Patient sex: M
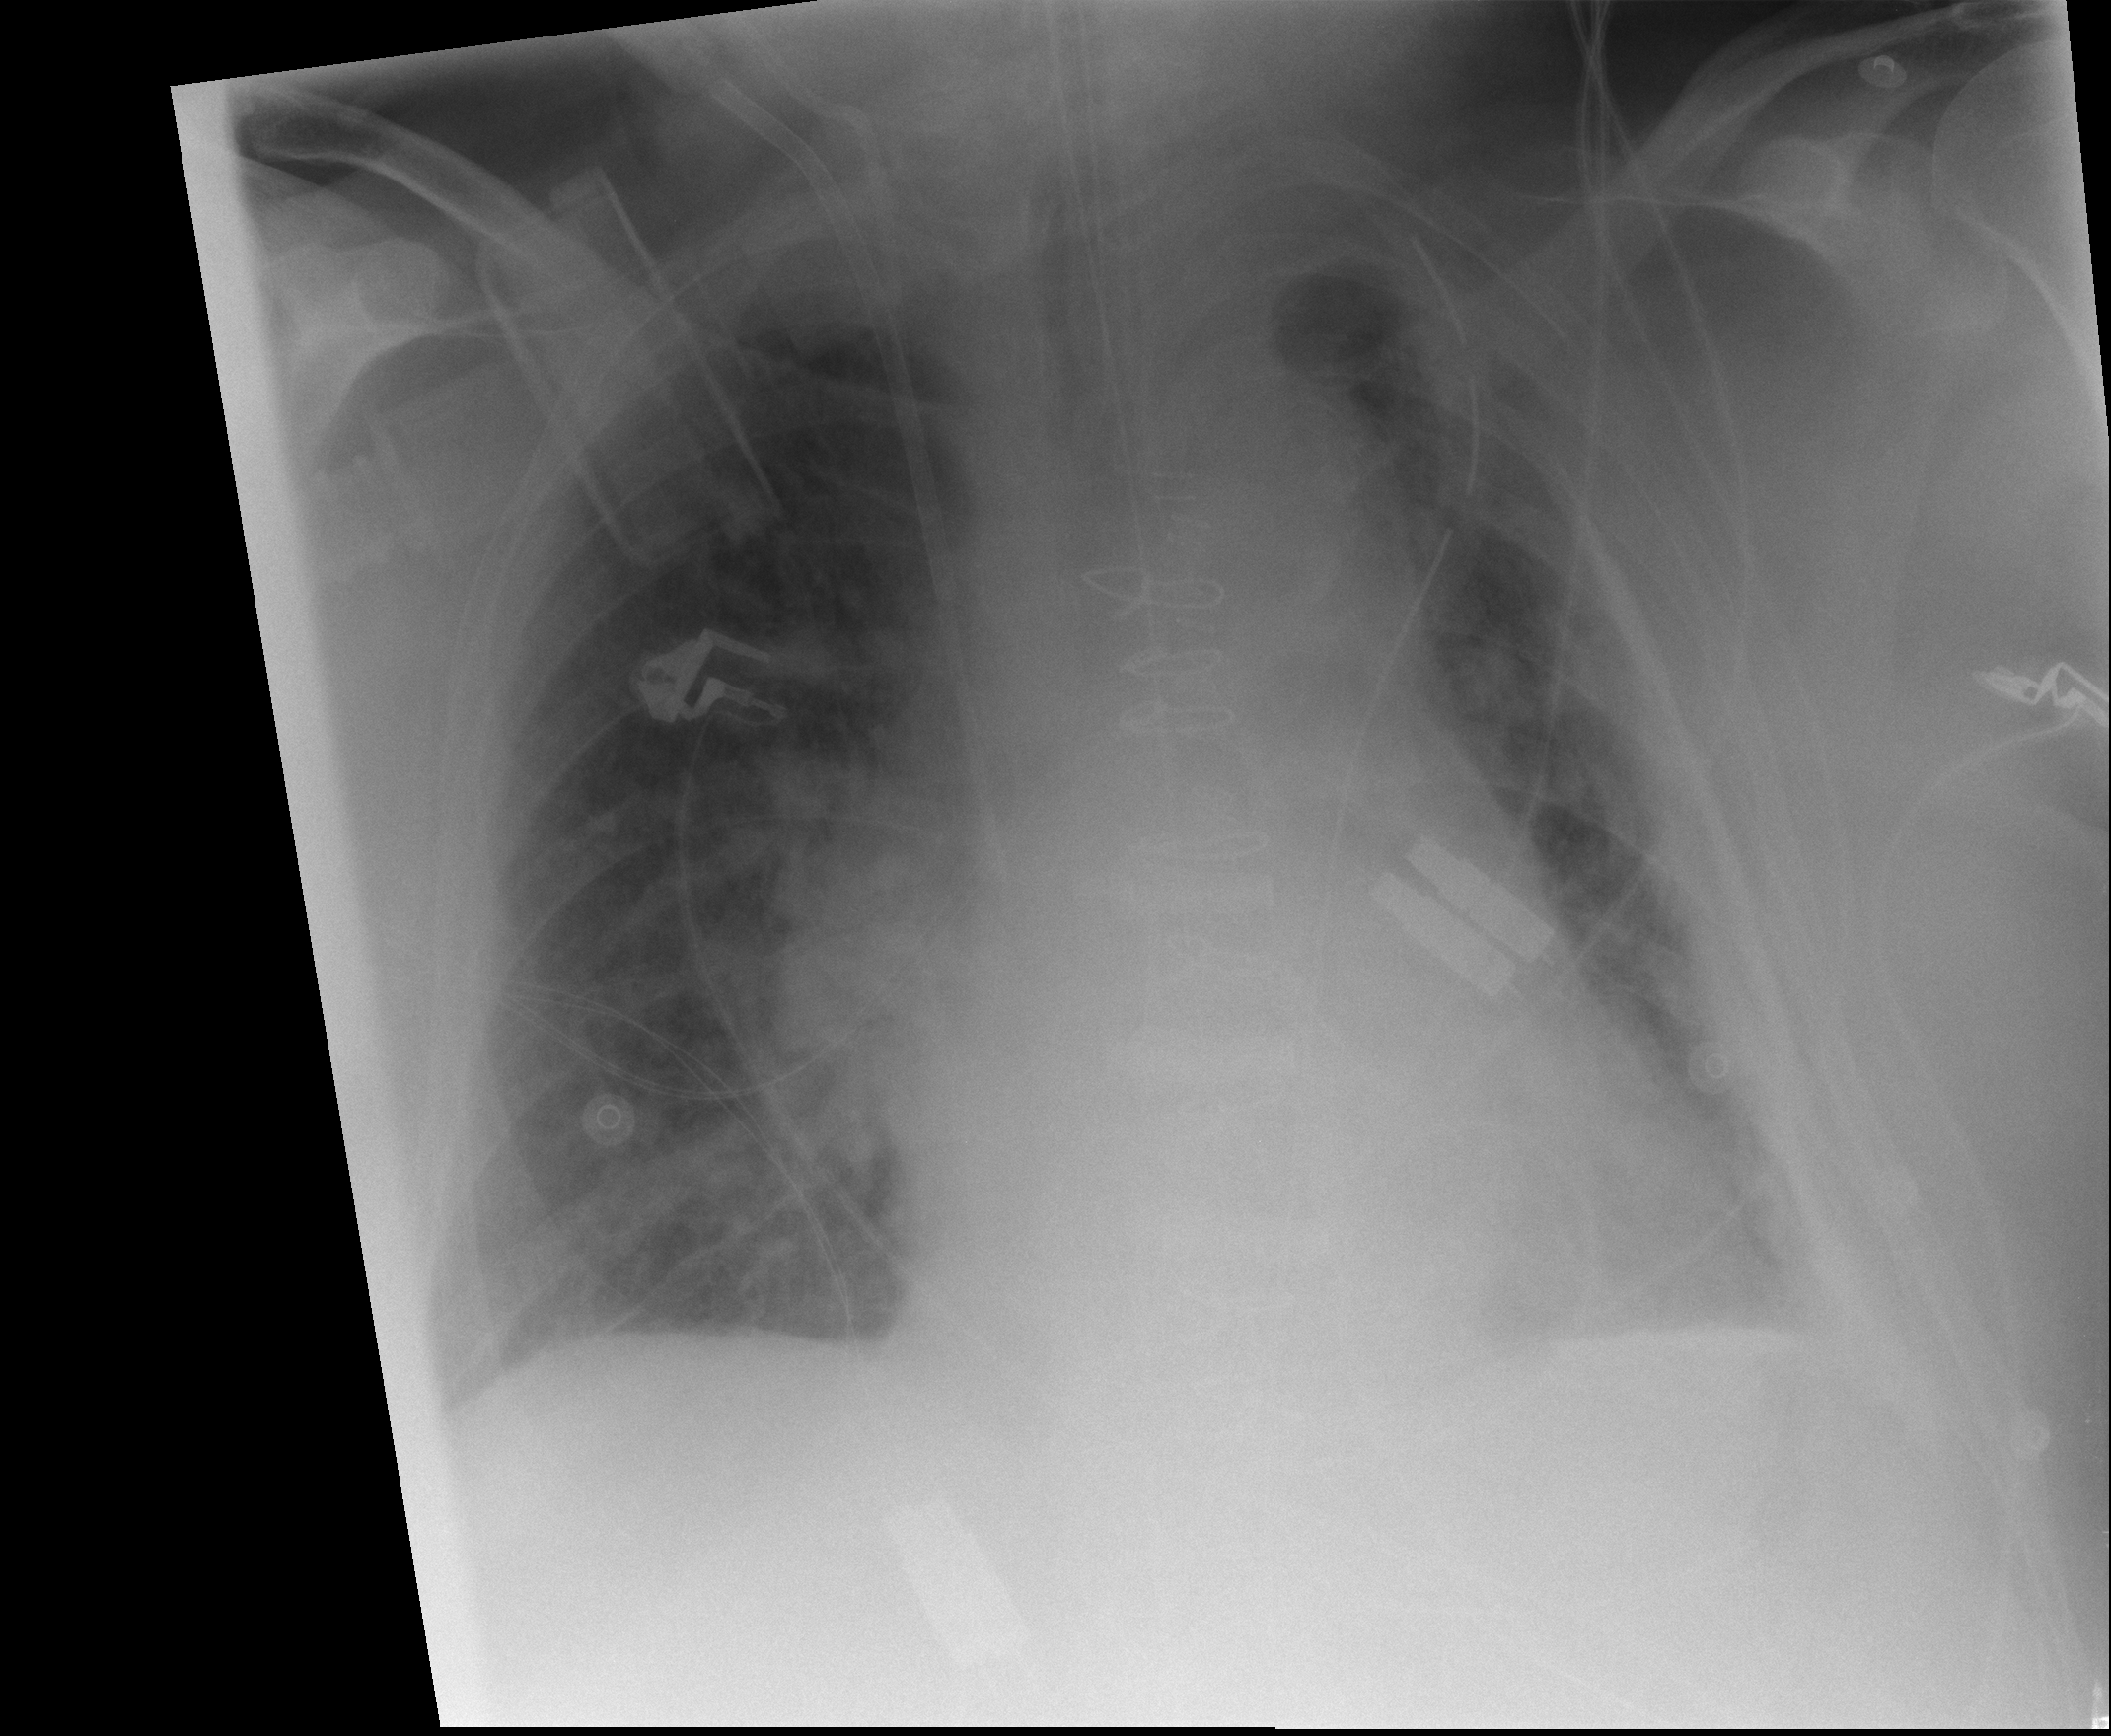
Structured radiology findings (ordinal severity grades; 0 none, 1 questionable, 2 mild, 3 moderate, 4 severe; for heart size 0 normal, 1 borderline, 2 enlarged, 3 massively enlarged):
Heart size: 2
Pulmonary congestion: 2
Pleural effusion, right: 0
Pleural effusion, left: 1
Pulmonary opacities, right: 2
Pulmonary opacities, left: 2
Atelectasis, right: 0
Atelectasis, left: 2